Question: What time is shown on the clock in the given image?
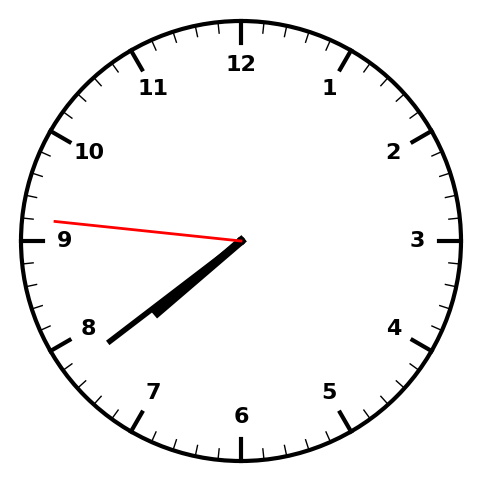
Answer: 07:38:46